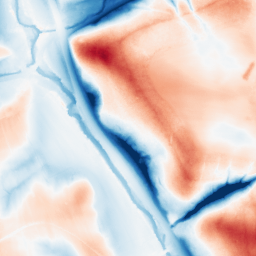
Category: classical
Decomposition family: gaussian
Decomposition parameters: sigma: 20
Upsampling method: sinc_hamming
Upsampling parameters: scale: 4
kernel_size: 16
Upsampling scale: 4